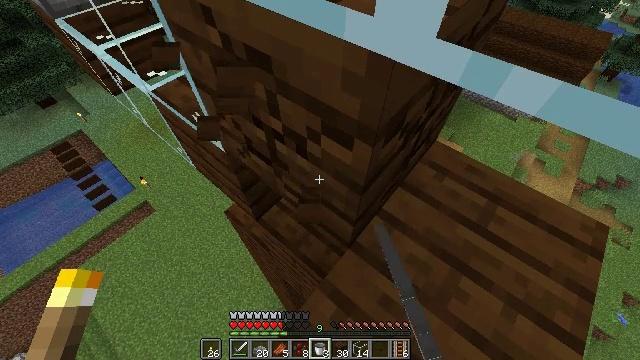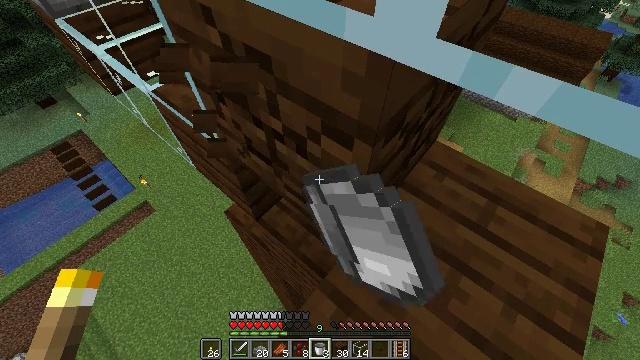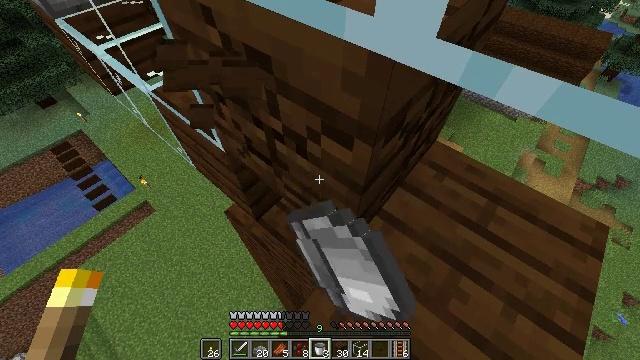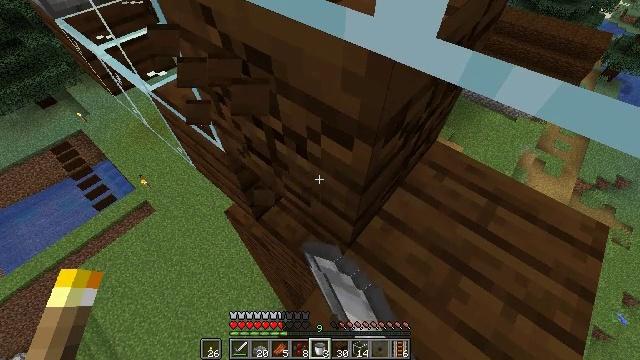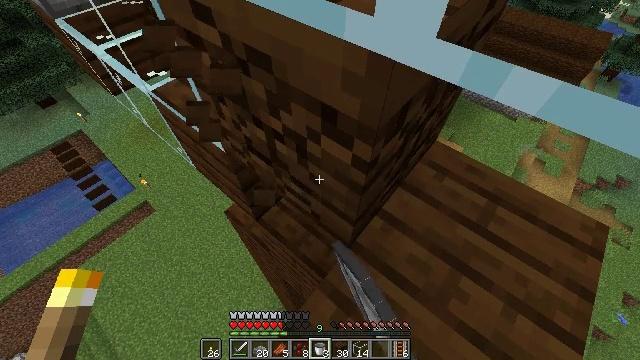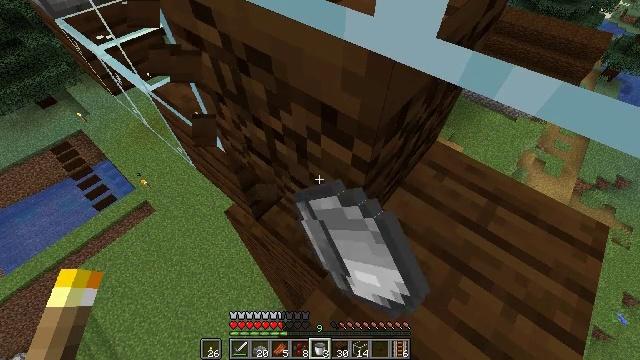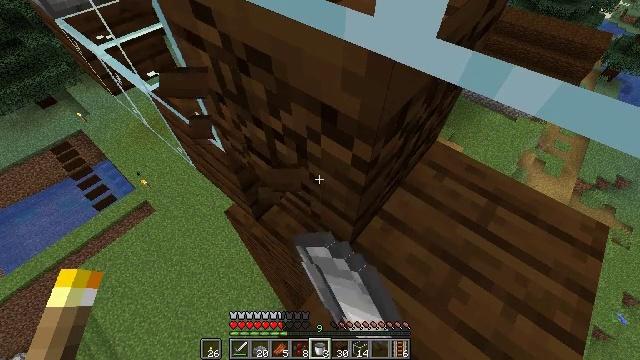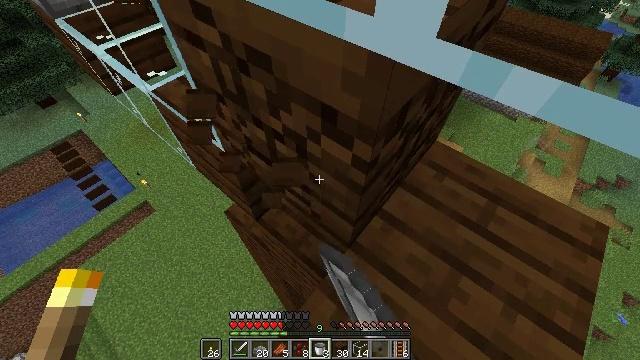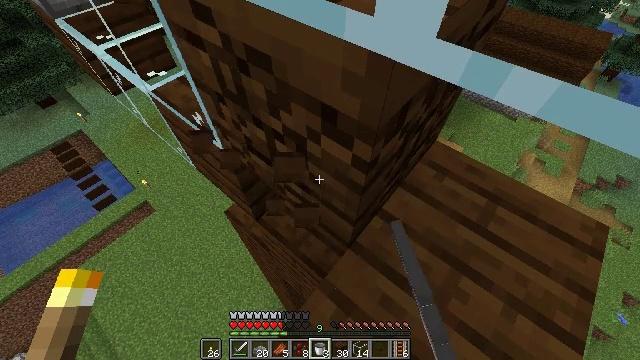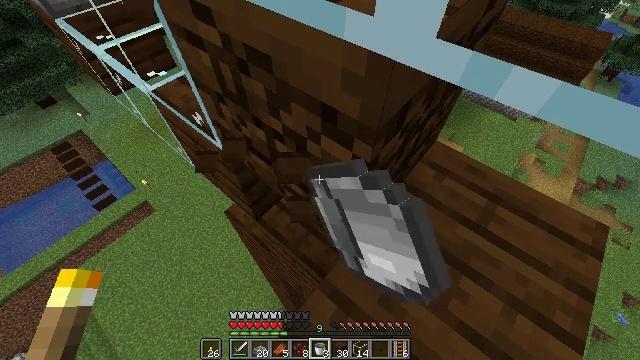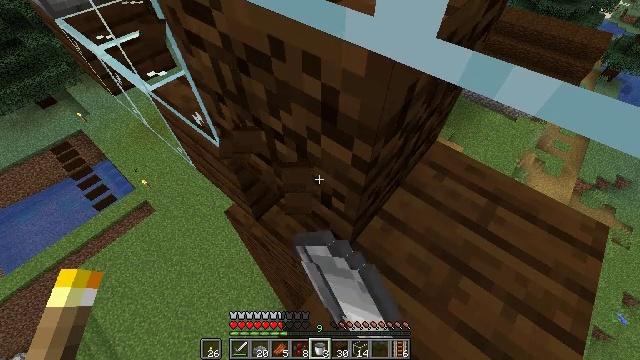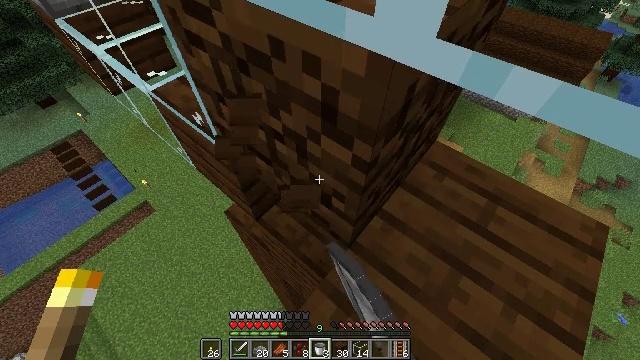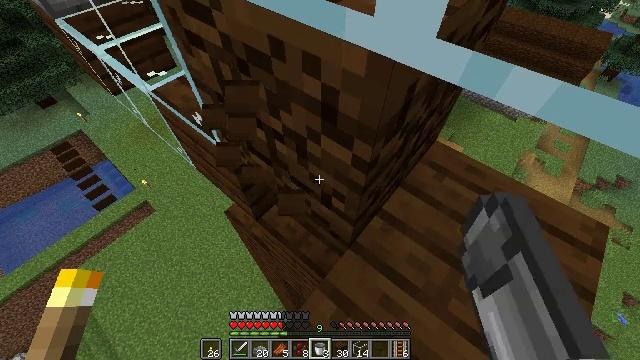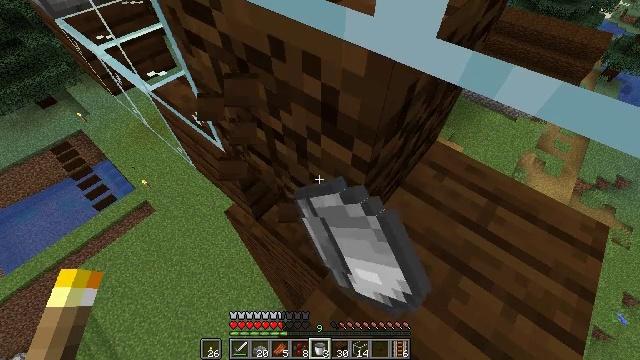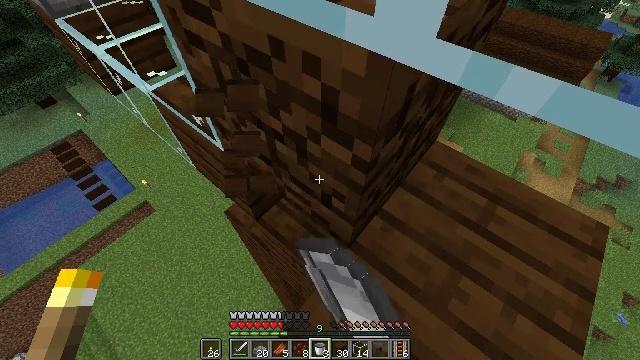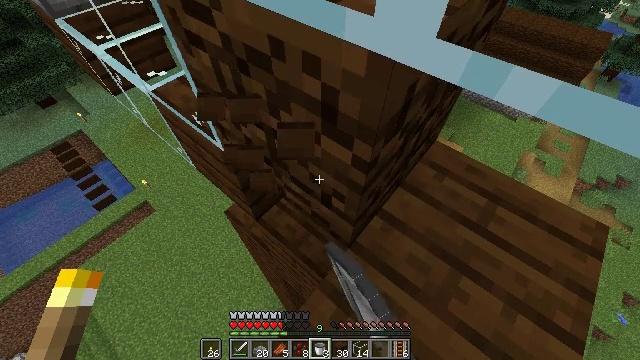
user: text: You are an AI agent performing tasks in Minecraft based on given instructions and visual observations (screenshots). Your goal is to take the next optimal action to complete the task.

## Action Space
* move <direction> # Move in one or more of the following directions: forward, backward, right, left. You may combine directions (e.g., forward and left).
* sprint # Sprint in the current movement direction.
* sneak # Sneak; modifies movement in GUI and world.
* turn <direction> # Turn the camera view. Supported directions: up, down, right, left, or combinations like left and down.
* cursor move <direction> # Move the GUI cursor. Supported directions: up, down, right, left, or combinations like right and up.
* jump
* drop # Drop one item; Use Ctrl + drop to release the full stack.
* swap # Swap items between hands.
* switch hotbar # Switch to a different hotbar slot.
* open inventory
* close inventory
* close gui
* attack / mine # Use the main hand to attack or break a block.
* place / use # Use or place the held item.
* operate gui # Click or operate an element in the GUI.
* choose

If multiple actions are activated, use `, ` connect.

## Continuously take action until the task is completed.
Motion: motion action
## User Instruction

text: Mine dark oak planks.
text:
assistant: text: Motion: sneak, attack / mine
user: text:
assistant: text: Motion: sneak, attack / mine
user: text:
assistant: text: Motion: sneak, attack / mine
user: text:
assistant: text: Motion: sneak, attack / mine
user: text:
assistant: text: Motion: sneak, attack / mine
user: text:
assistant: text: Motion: sneak, attack / mine
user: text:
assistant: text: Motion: sneak, attack / mine
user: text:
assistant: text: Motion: sneak, attack / mine
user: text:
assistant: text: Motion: sneak, attack / mine
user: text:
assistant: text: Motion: sneak, attack / mine
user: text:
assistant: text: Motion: sneak, attack / mine
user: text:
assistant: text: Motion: sneak, attack / mine
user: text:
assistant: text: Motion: sneak, attack / mine
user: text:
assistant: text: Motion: sneak, attack / mine
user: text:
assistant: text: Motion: sneak, attack / mine
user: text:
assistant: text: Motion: sneak, attack / mine
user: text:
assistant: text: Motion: sneak, attack / mine
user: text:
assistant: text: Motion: sneak, attack / mine
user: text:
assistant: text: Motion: sneak, attack / mine
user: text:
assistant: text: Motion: sneak, attack / mine
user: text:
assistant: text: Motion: sneak, attack / mine
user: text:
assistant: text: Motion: sneak, attack / mine
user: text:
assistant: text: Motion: sneak, attack / mine
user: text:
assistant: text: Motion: sneak, attack / mine
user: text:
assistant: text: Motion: sneak
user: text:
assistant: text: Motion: sneak
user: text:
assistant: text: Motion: move left, sneak, turn left
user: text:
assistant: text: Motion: move forward and move left, sneak, turn left and down
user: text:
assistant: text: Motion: move forward and move left, sneak, turn left and down
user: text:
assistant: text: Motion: move forward and move left, sneak, turn left and down